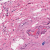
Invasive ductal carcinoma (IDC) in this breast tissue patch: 0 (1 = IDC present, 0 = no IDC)